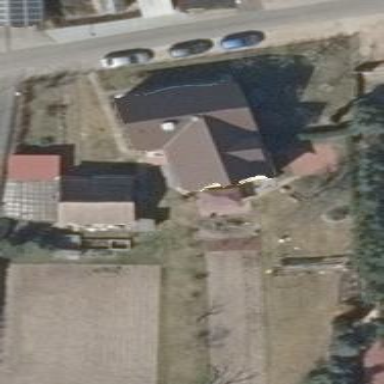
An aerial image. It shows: Gabled house with black roof made of roof tiles.